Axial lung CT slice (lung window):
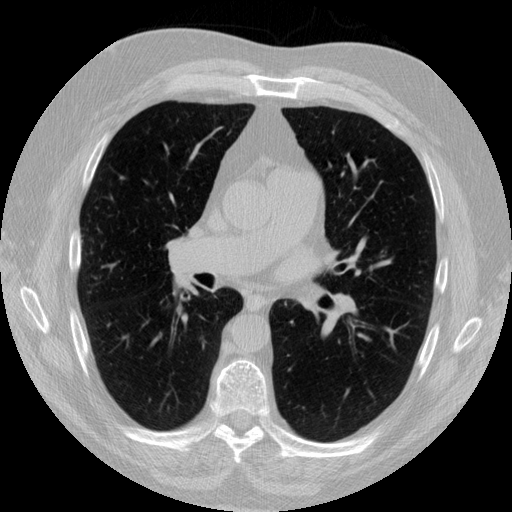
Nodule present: no